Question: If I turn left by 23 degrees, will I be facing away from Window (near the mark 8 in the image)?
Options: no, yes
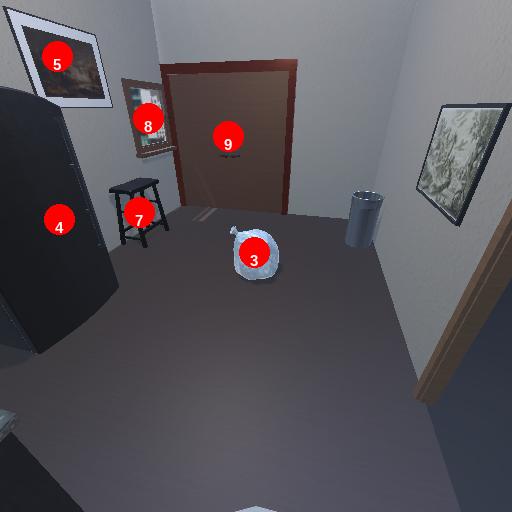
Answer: no